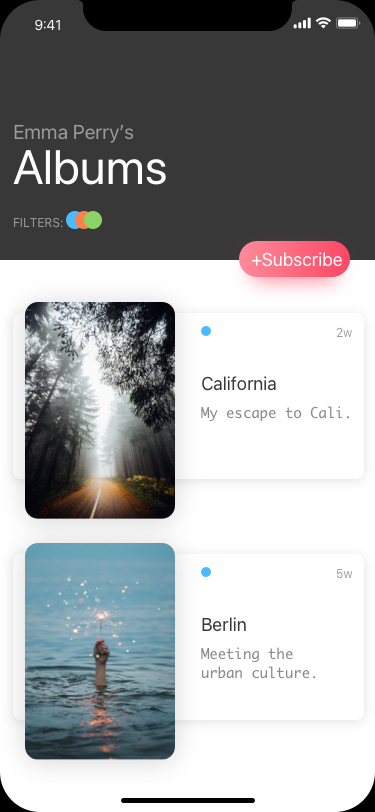
Text in this UI design:
Emma Perry’s
Albums
FILTERS:
California
My escape to Cali.
2w
Berlin
Meeting the
urban culture.
5w